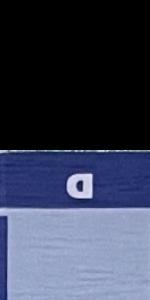
Label: Empty